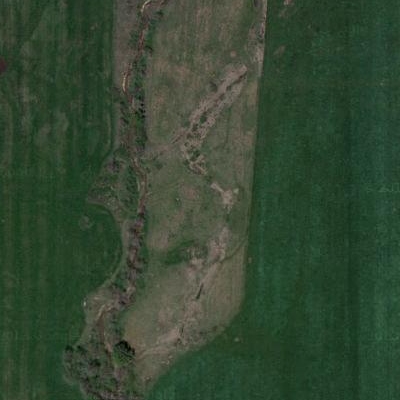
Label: aGrass